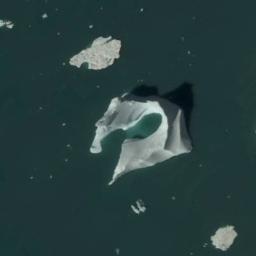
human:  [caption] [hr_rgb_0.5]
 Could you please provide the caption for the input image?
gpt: An ice hummock and some pieces of sea ice of different sizes float in the deep blue sea .

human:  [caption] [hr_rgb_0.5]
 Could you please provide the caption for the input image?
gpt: The sea ice in the middle is larger .

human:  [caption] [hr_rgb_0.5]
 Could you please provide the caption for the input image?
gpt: There is a big ice and many small ice on the deep blue sea .

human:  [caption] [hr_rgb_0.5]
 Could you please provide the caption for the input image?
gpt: Three irregular pieces of ice and sparse crushed ice float on the blue sea .

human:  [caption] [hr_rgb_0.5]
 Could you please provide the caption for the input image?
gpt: There are three pieces of sea ice .